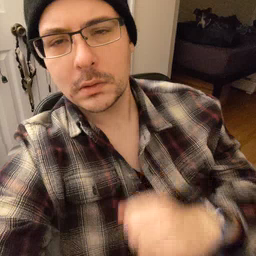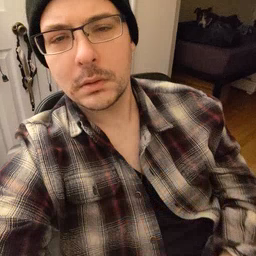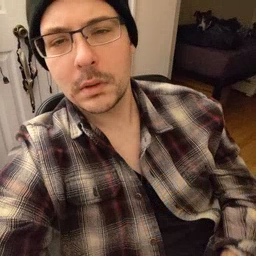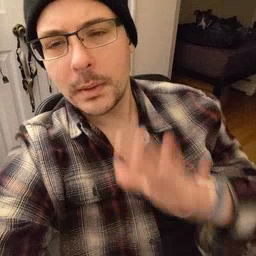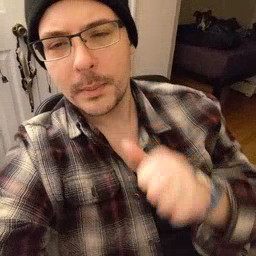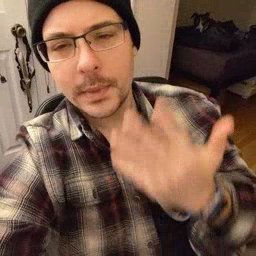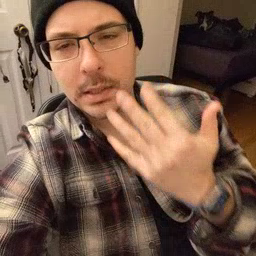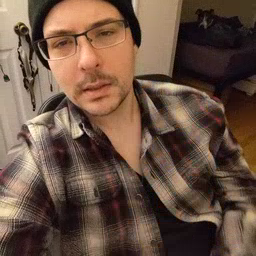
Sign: mitten